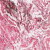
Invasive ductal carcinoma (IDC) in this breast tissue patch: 0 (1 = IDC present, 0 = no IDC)